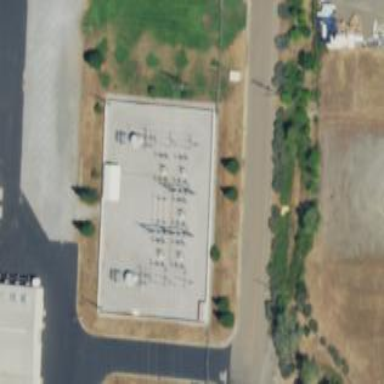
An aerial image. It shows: Power substation.